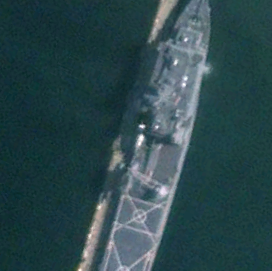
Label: combat